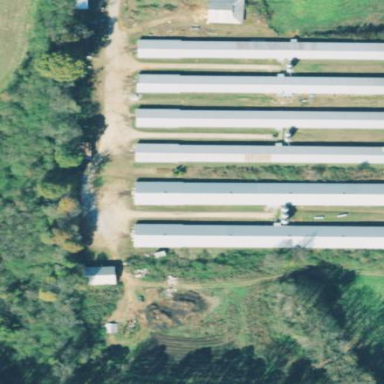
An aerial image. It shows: Feedlot in farmyard.